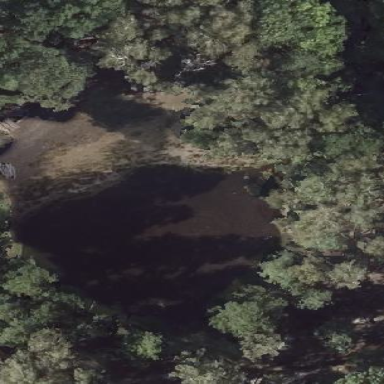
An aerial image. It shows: Pond surrounded by natural water.